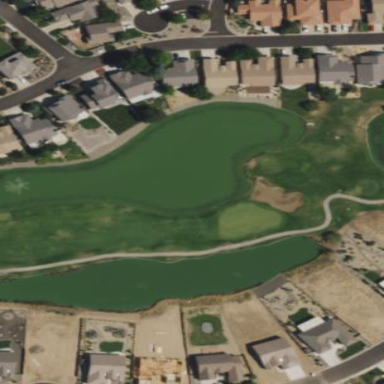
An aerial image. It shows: Water hazard on golf course. The hazard is natural water feature.